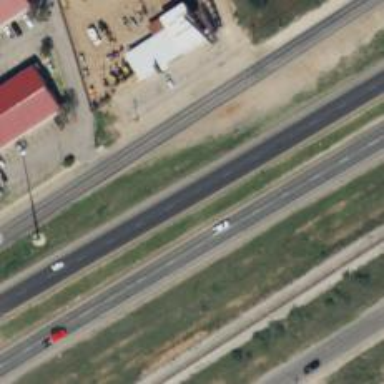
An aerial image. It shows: Primary highway that functions as expressway.